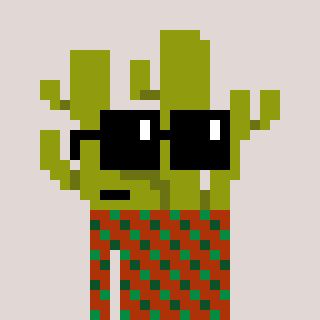
a pixel art character with square black sunglasses, a cactus-shaped head and a hotbrown-colored body on a warm background